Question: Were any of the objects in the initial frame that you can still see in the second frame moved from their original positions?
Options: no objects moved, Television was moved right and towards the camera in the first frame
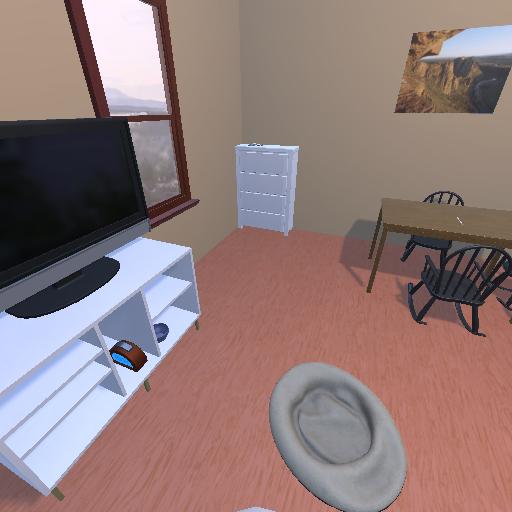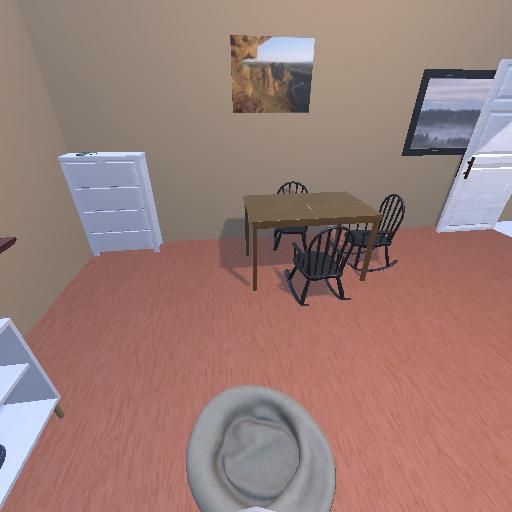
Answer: no objects moved